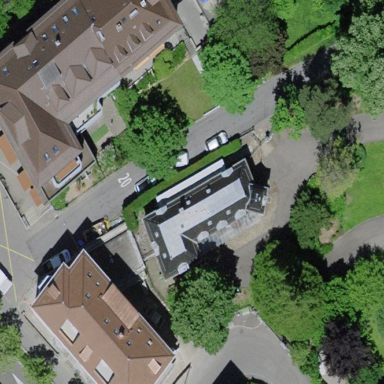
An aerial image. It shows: Embassy building.